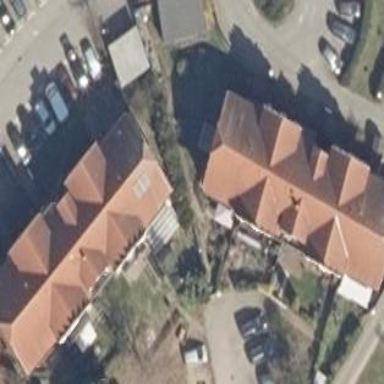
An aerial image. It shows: Image showing building with apartments.